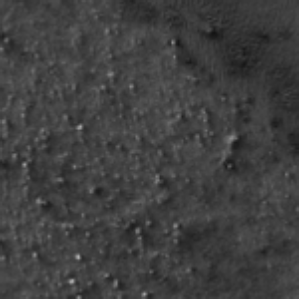
Label: frost